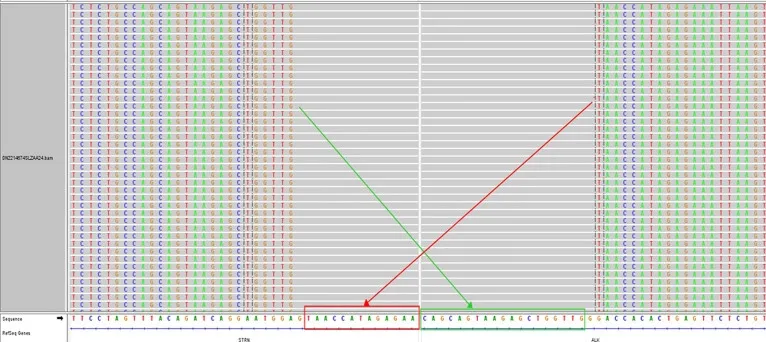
Identification of the STRN-ALK fusion.
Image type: chart (chart)